Question: When I execute the below 'bcp' command to import data from a '.csv' file into my table in SQL Server, I get an ODBC error.
Here is the command:
'''
DECLARE @Error INT
EXEC @Error = master..xp_cmdshell 'bcp DB.dbo.tbl_CASHBAL IN "H:\Imports\CASH BAL.csv" -f H:\CASHBAL.fmt -S myserver -U user -P xxxx'
SELECT @Error
'''
Here is the table structure in SQL:
'''
CREATE TABLE [UBS].[dbo].tbl_BilotherCASHBALN
(
[DATE] VARCHAR(100),
[SCODE] VARCHAR(100),
[MY-ACC-N] VARCHAR(100),
[YOUR-ACC-N] VARCHAR(100),
[CASH-BAL] VARCHAR(100)
)
'''
This is my format file:
'''
12.0
5
1 SQLCHAR 0 100 " " 1 DATE SQL_Latin1_General_CP1_CI_AS
2 SQLCHAR 0 100 " " 2 SCODE SQL_Latin1_General_CP1_CI_AS
3 SQLCHAR 0 100 " " 3 MY-ACC-N SQL_Latin1_General_CP1_CI_AS
4 SQLCHAR 0 100 " " 4 YOUR-ACC-N SQL_Latin1_General_CP1_CI_AS
5 SQLCHAR 0 100 "
" 5 CASH-BAL SQL_Latin1_General_CP1_CI_AS
'''
And this is the error I get when I execute my 'bcp' command:
> Error = [Microsoft][ODBC Driver 11 for SQL Server]
Unexpected EOF encountered in BCP data file
I have included a screenshot of the complete error message here:
.
And here is one row of data from the '.csv' file (which I need in the SQL Server table without double quotes):
'''
"2021-01-30","IX","<PHONE>","XYZ01234","<PHONE>.19"
'''
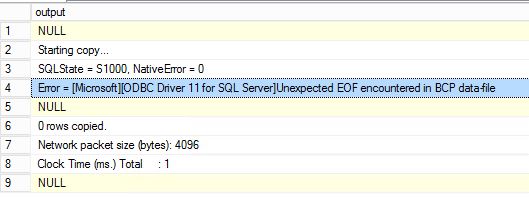
Answer: Finally I was able to figure this out. I simply needed to modify the format file by adding one 'space' as the field terminator of my last column. I had not noticed that there was a space after my last column, and that there was a space after every last item in each row. Also, I needed to add one extra column in my format file that has double quote as the delimiter, and for this I set the column number to 0, so it is not imported. The final format file with proper field terminators looks like this:
'''
8.0
6
1 SQLCHAR 0 1 """ 0 Unwanted ""
1 SQLCHAR 0 100 "","" 1 DATE SQL_Latin1_General_CP1_CI_AS
2 SQLCHAR 0 100 "","" 2 SCODE SQL_Latin1_General_CP1_CI_AS
3 SQLCHAR 0 100 "","" 3 MY-ACC-N SQL_Latin1_General_CP1_CI_AS
4 SQLCHAR 0 100 "","" 4 YOUR-ACC-N SQL_Latin1_General_CP1_CI_AS
5 SQLCHAR 0 100 "" " 5 CASH-BAL SQL_Latin1_General_CP1_CI_AS
'''
And the execution line within SQL Server Management Studio looks like this (I added F 2 to skip the header:)
'''
DECLARE @Error INT
EXEC @Error = master..xp_cmdshell 'bcp DB.dbo.tbl_CASHBAL IN "H:\Imports\CASH BAL.csv" -f H:\CASHBAL.fmt -F 2 -S myserver -U user -P xxxx'
'''
SELECT @Error